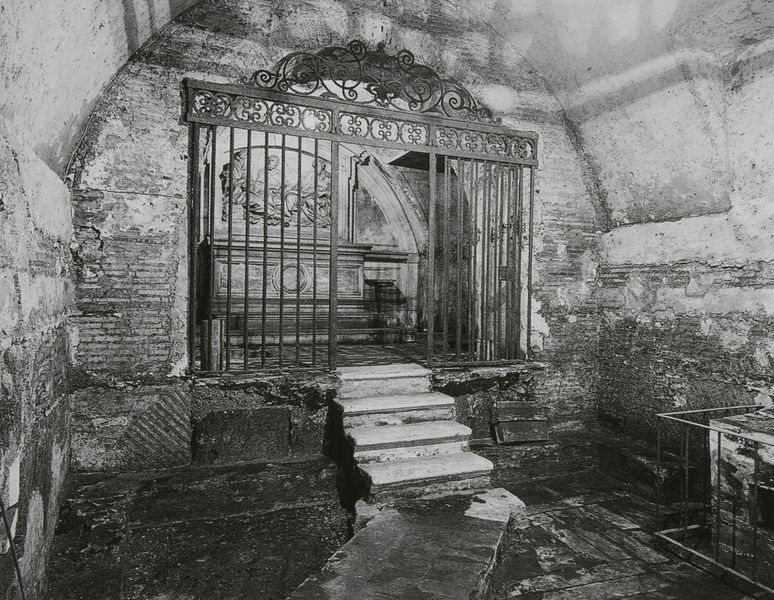
Titel: Unterirdische Räume II und V
Künstler: Pietro da Cortona
Standort: Rom
Institution: S. Maria in Via Lata
Schlagwörter: dunkel, gemälde, kopf, weiß, grau, holz, marmor, raum, schwarz, stuhl, tür, schloss, weg, zaun, ornament, alt, wand, architektur, stein, steine, bild, kalt, gatter, gitter, kirche, pfad, boden, ranken, relief, ruhe, bogen, stab, mauer, figuren, rundbogen, kuppel, treppe, treppen, könig, papst, dekoration, holzboden, metall, geländer, stufe, stufen, plastik, tor, foto, fotografie, photographie, bögen, eingang, eisen, fugen, keller, schmiedeeisen, treppenstufen, zugang, gewölbe, dom, feuchtigkeit, mauerwerk, schwarzweiss, schimmel, rom, photo, gemäuer, schnörkel, gruft, sarg, gefängnis, kerker, stäbe, zelle, grab, jesus, mauern, vergittert, grotte, kapelle, ausgang, platten, fresko, käfig, maria, grabstätte, klassik, rundung, mausoleum, schrein, verputz, fot, grabmal, tonne, schmiedeeisern, eisengitter, krypta, tonnengewölbe, ziegelstein, sakopharg, lünette, halbbogen, sarkophag, unterirdisch, katakombe, feucht, nässe, epitaph, grablege, ausgrabung, sakristei, stiege, unterkirche, stufeb, dunkeö, cool, riegel, sakropharg, mörtel, verlies, cripta, fischgraetmauerung, kripta, königsgrab, modder, modrig, muffig, rohzustand, gittertür, kruft, stuife